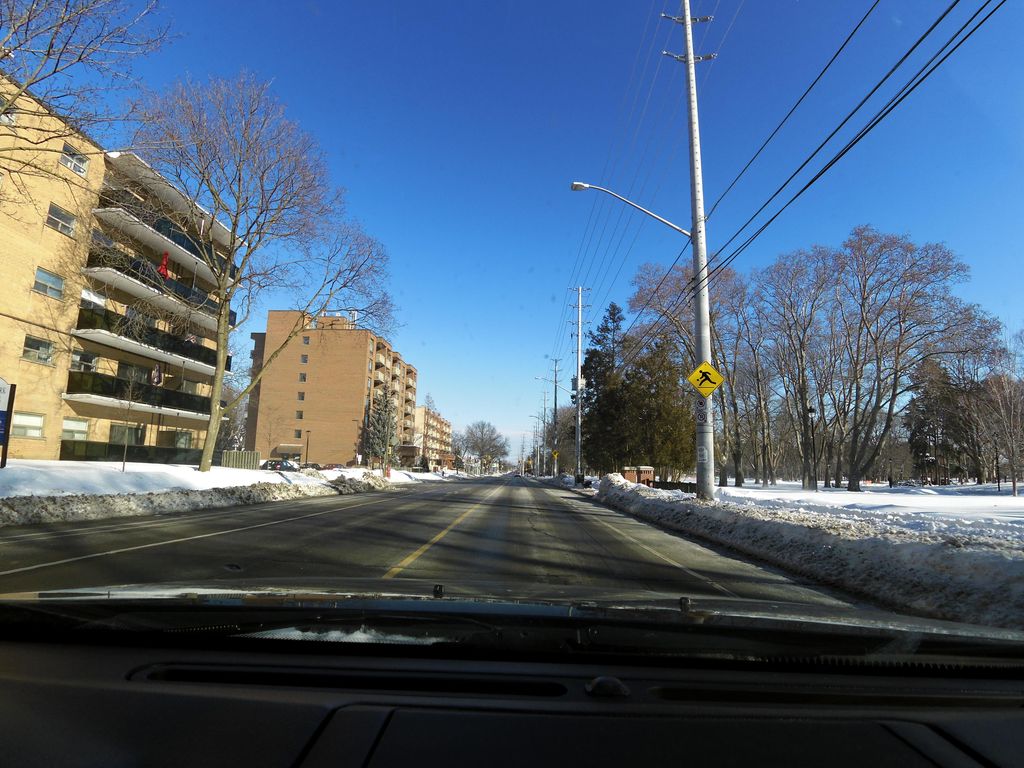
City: hamilton